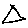
Label: triangle